Field crop: tomato
Growth stage: 1
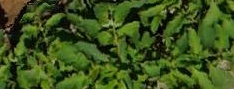
Species: tomato